Field crop: maize
Growth stage: 2
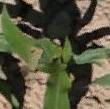
Species: maize